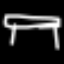
Label: bed